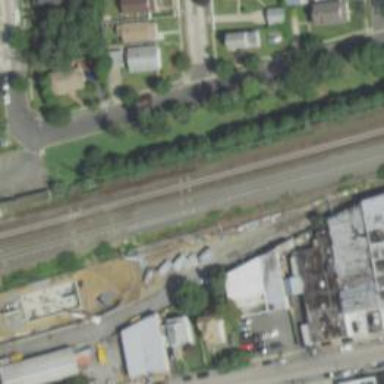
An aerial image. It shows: Electrified rail yard in service.